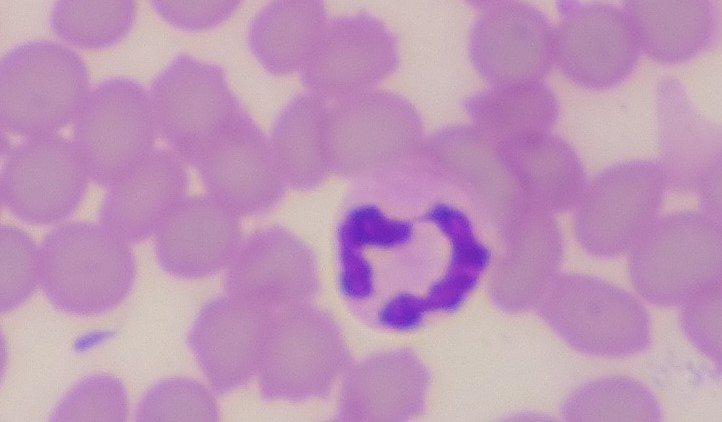
White blood cell type: Neutrophil